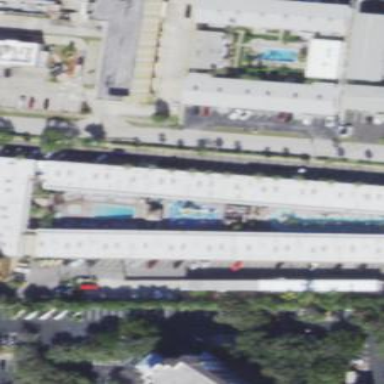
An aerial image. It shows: Hotel building.